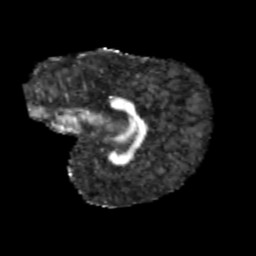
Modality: FA
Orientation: sagittal
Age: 9
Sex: female
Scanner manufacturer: siemens
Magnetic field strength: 3 T
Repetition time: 3.8 s
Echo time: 0.07 s